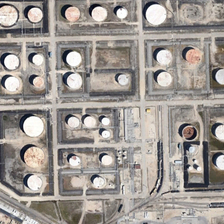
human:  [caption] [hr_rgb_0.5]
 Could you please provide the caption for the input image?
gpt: there are many storage tanks in the factory .

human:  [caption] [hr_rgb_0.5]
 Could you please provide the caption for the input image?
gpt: these tanks are used to store things .

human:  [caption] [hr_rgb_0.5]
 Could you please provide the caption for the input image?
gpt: there are many storage tanks in the factory .

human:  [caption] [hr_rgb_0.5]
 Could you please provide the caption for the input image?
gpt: these tanks are used to store things .

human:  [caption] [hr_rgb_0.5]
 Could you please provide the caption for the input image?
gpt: there are many storage tanks in the factory .